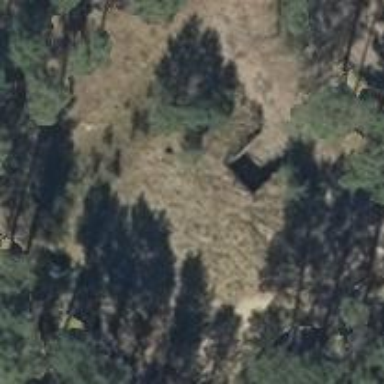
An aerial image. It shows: Military bunker.